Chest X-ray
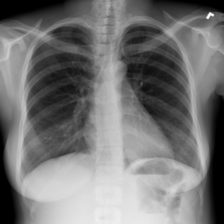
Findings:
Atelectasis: negative
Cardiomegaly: negative
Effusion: negative
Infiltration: negative
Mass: negative
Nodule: negative
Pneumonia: negative
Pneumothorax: negative
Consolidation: negative
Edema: negative
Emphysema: negative
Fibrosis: negative
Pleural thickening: negative
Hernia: negative